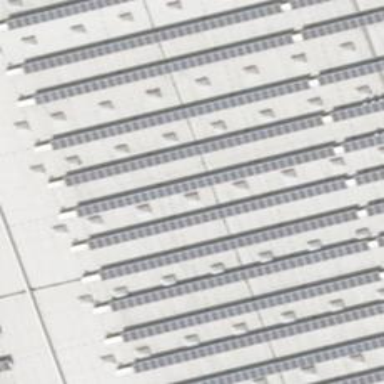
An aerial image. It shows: Solar photovoltaic panel generator on roof.